The plot is a Hilbert-envelope spectrum of a rotating bearing's acceleration signal, annotated with the bearing's characteristic defect frequencies. What is the most likely bearing condition (normal, inner_race, outer_race, ball)?
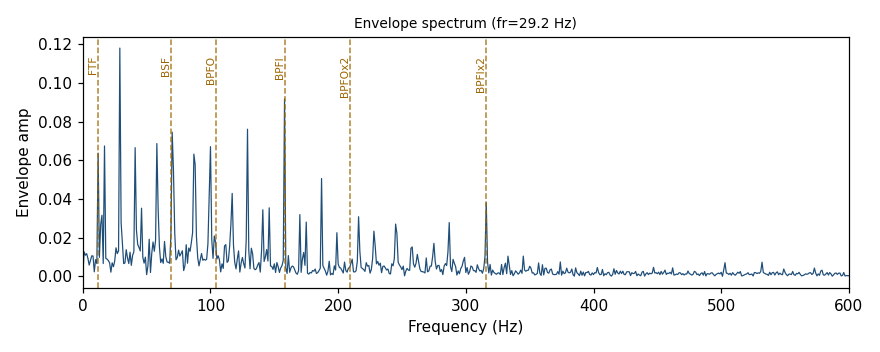
Answer: inner_race